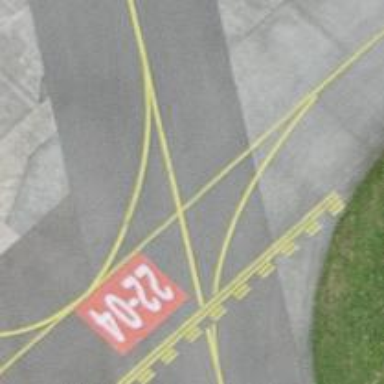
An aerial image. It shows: Image of taxiway at airport.